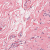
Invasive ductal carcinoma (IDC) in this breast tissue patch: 0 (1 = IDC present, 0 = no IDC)